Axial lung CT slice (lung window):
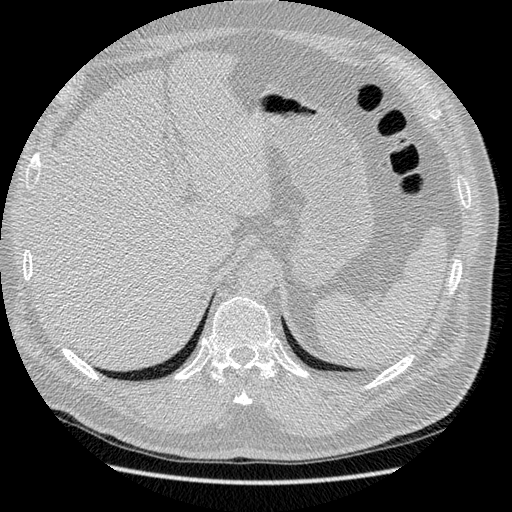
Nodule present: no